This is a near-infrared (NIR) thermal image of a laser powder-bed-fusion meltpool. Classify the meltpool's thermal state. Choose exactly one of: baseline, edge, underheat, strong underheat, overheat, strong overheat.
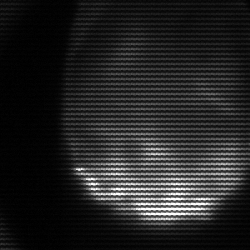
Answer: edge